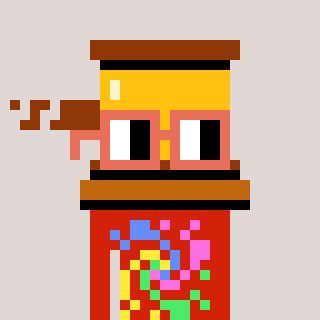
a pixel art character with square orange glasses, a gavel-shaped head and a red-colored body on a warm background